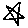
Label: star